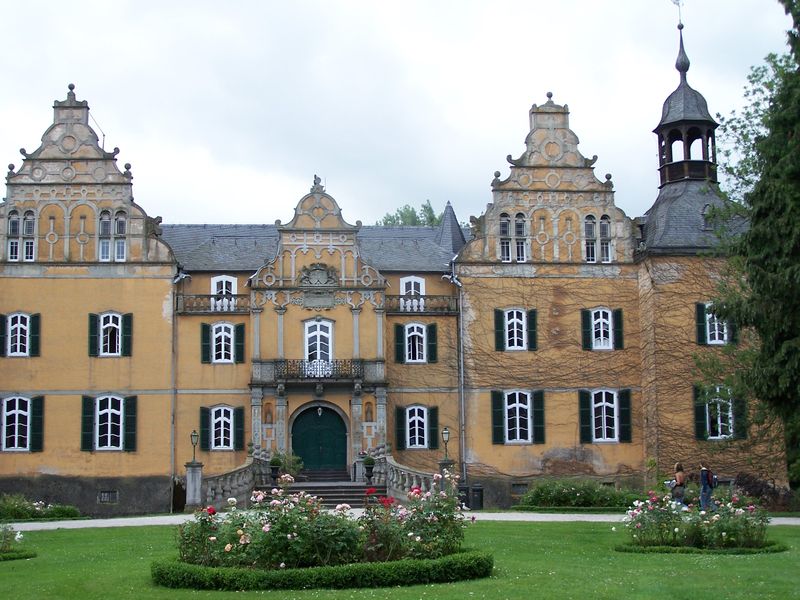
Titel: Schloss Frens in Bergheim (Herrenhaus im 14./15. Jh. errichtet, Bauveränderungen im 18. Jh unter Graf Beissel von Gymnich)
Standort: Bergheim, Quadrath-Ichendorf (EU - D - NRW)
Schlagwörter: himmel, weiß, wolken, gelb, grün, blumen, fenster, laterne, laternen, orange, säulen, tür, dach, gebäude, haus, park, rasen, rosen, rot, schloss, wiese, architektur, barock, sträucher, england, renaissance, turm, garten, balkon, fassade, giebel, hecke, läden, treppe, treppen, uhr, geländer, stufen, tor, foto, eingang, fensterladen, dreistöckig, palast, balustrade, tanne, portal, schnörkel, putz, anwesen, beete, blumenbeet, rabatte, ballustrade, palais, rondell, baluster, mansarden, handlauf, rosengarten, renaisance, traufen, palasi, wolfsburg